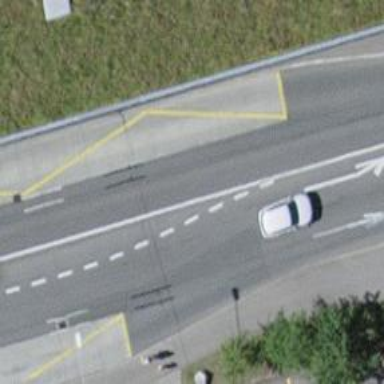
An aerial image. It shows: Tertiary road with trolley wires for electric trolleys.